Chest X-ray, PA view. Patient: 62 years old, sex M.
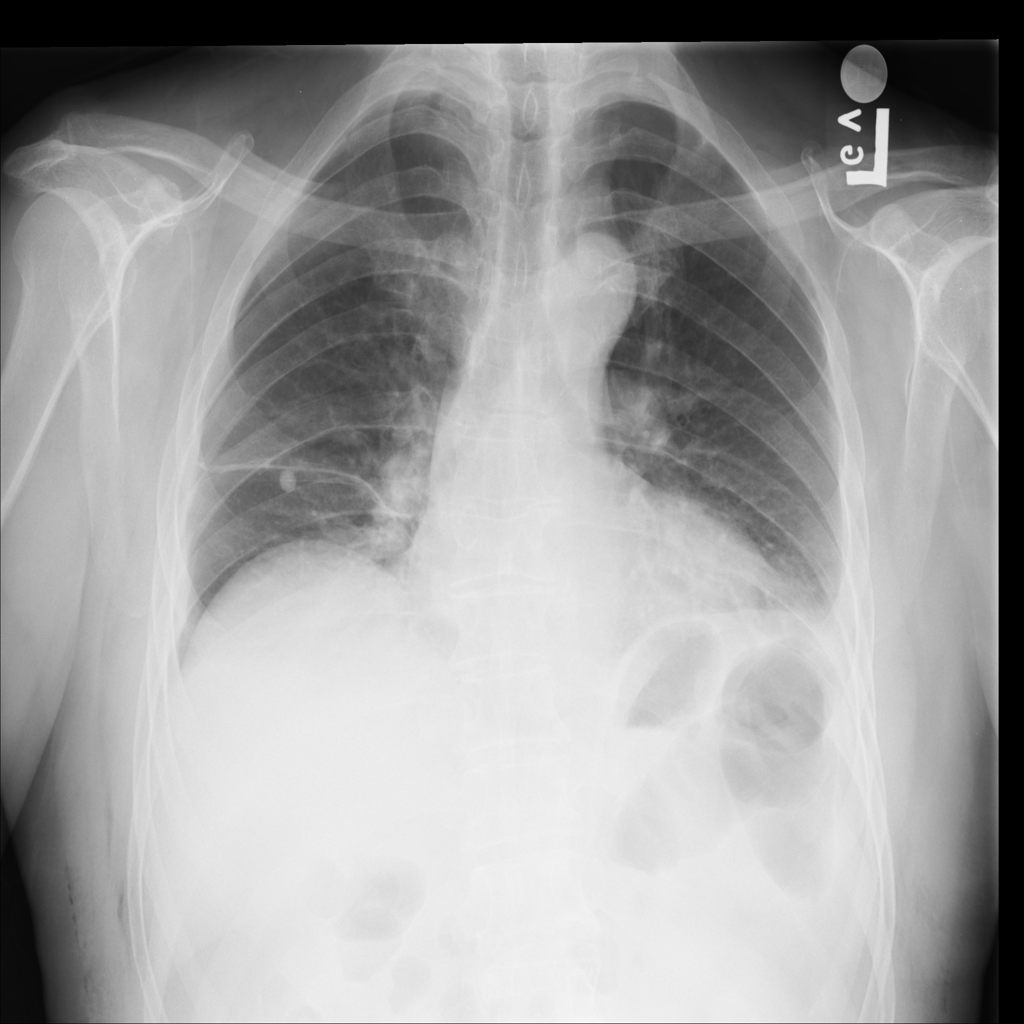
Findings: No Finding